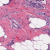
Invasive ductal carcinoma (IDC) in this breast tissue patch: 1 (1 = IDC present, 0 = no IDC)